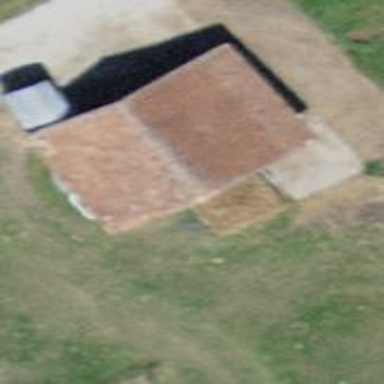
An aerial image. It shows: Barn.